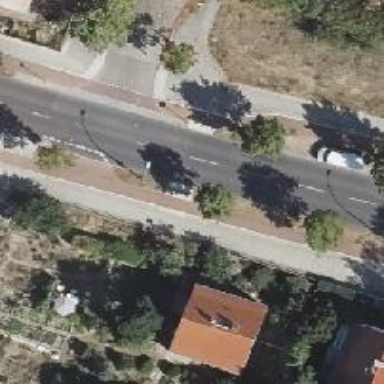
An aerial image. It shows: Tertiary road with asphalt surface. The road has sidewalks on both sides and cycle track.